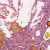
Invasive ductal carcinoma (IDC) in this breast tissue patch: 0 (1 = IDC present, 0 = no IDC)